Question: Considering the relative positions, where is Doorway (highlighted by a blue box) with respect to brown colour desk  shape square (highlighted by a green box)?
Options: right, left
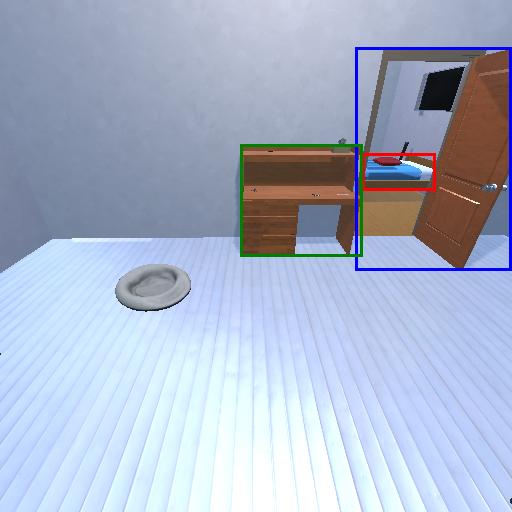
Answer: right